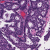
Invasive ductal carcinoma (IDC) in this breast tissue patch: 1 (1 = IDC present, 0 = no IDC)